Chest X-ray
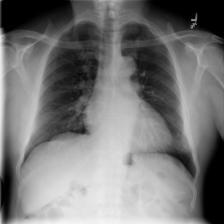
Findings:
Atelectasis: negative
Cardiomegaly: negative
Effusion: negative
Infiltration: negative
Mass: negative
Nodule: negative
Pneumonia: negative
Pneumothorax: negative
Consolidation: negative
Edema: negative
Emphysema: negative
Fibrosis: negative
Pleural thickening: negative
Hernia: negative